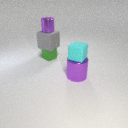
small purple metal cylinder above small green metal cube